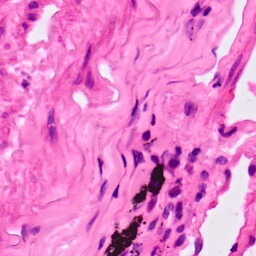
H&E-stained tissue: Lung